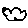
Label: cloud